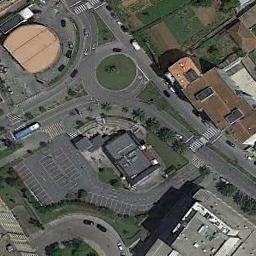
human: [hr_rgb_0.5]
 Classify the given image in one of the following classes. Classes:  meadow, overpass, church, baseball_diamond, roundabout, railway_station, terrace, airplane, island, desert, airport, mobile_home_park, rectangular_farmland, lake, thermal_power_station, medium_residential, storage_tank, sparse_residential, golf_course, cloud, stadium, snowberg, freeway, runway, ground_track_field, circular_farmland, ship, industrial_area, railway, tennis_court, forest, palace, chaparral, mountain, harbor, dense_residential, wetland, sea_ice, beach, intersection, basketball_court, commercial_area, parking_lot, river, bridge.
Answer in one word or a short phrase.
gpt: roundabout